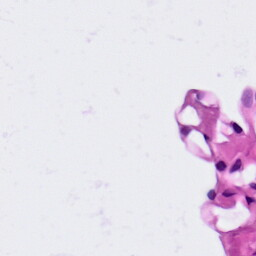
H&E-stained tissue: Lung